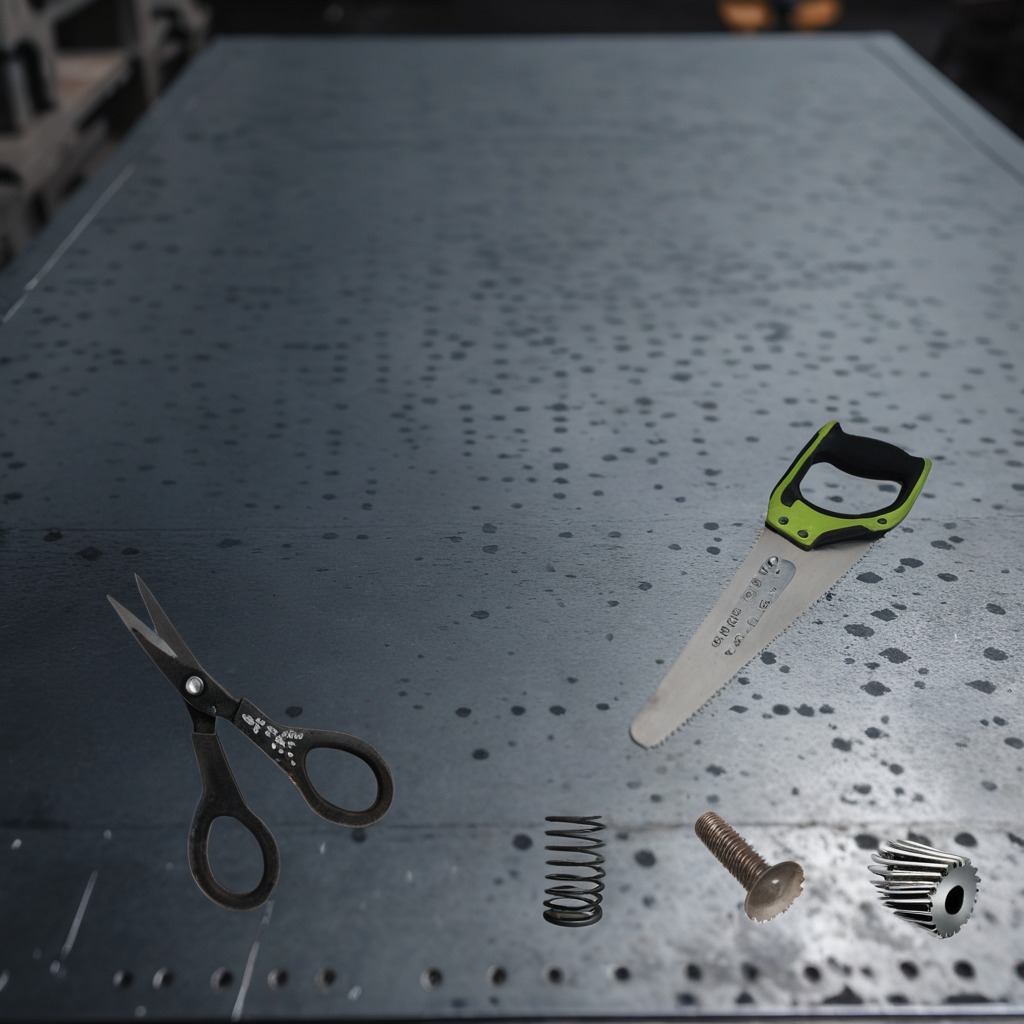
A steel gear with teeth, a metal machine screw, a coiled metal spring, a handheld metal saw, and a pair of scissors are lying on the cold steel table in a mining workshop.